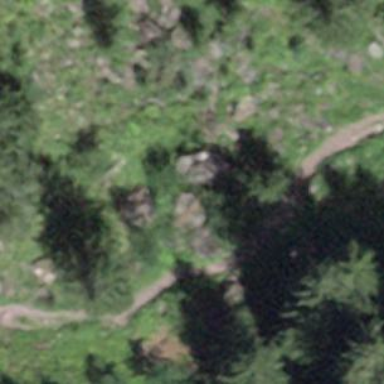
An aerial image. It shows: Gravel path with excellent visibility for trails.